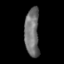
Tissue: skin
Cell type: Others
Senescence score: 0.7499
Nuclear area (px): 679
Mean DAPI intensity: 115.736